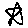
Label: star